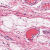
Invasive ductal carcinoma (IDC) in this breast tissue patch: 0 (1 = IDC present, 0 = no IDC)